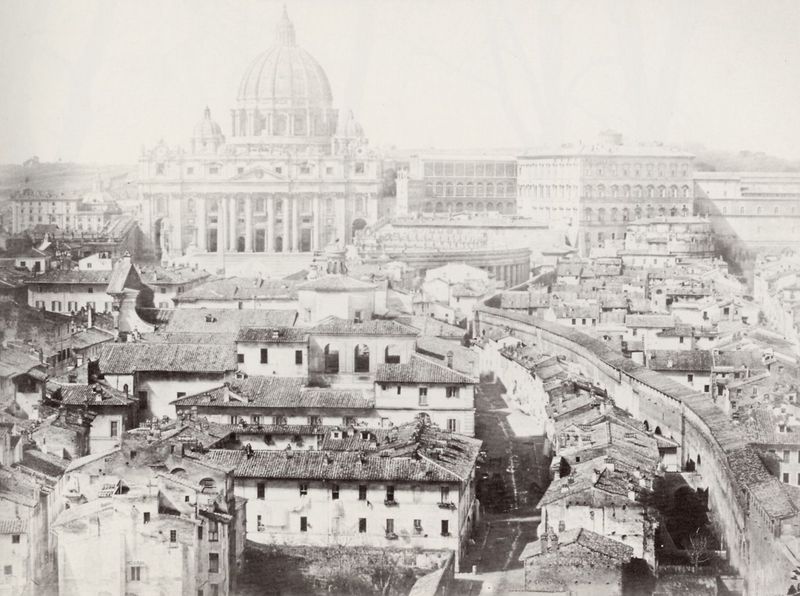
Titel: Der Borgo und die Peterskirche
Künstler: Robert Eaton
Standort: Rom
Institution: Archivio Fotografico Comunale
Schlagwörter: baum, dunkel, himmel, schatten, weiß, landschaft, menschen, stadt, fenster, grau, hell, hintergrund, licht, paris, schwarz, strasse, säule, säulen, tür, vordergrund, zeichnung, ausblick, blick, dach, gebäude, haus, weg, alt, architektur, silber, häuser, hügel, kirche, sonne, wege, kamin, kamine, turm, aussicht, ansicht, bogen, fassade, gasse, italien, perspektive, türen, dorf, dächer, giebel, mauer, dunst, nebel, platz, vogelperspektive, rundbogen, kuppel, krieg, treppe, architecture, chair, church, column, columns, palace, papst, white, window, black, grey, old, wall, windows, unscharf, foto, fotografie, grossstadt, luftaufnahme, photographie, stadtansicht, straßen, bögen, eng, berlin, kirch, kuppeln, palast, palazzo, dom, gassen, schwarz weiss, straßenschlucht, staub, ruinen, arkaden, kathedrale, rom, photo, verschwommen, hellgrau, mauern, roman, building, house, houses, roof, roofs, street, trees, siedlung, vatikan, stadtmauer, patrizier, undeutlich, road, black and white, fotographie, castle, dog, aufnahme, verfallen, town, athen, italy, basilika, historisch, city, reichstag, bramante, michelangelo, petersdom, san pietro, sankt peter, südländisch, winkel, dome, history, rome, temple, roma, cathedral, walls, petersplatz, buildings, luftbild, schwarz/weiss, museum, raffael, gewimmel, cityscape, bernini, sixtinische kapelle, photograph, russia, faded, häuer, peterskirche, vatikanisches museum, vatikanstadt, monumentalbau, sangallo, capital, rooftops, alte häuser, k, kingdom, damaged, chatedral, black and whit, san pietro in veterano, papstsitz, vatican, capitol, photogaphy, paiinting, saint peter's, küppel stadtmauer kathedrale altstadt